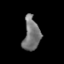
Tissue: skin
Cell type: Epithelial cells
Senescence score: 0.2778
Nuclear area (px): 542
Mean DAPI intensity: 118.57